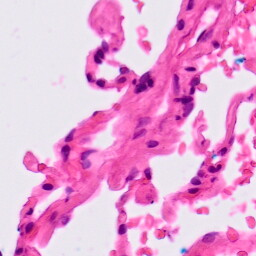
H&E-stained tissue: Lung